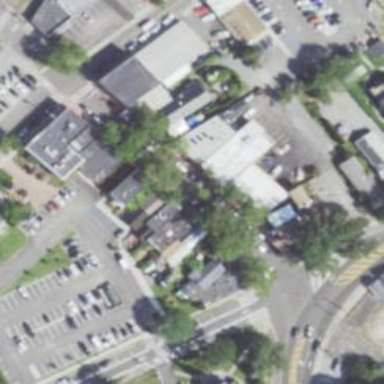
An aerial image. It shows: Supermarket.